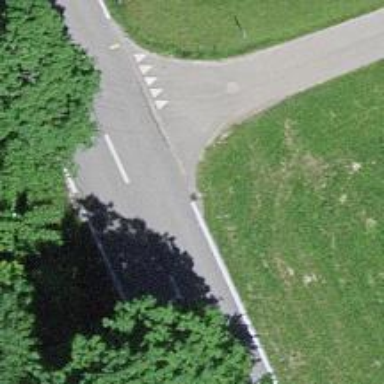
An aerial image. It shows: Bus stop along the road.